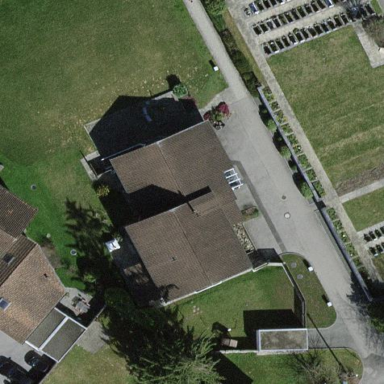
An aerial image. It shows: Building with gabled roof made of brown roof tiles. The roof is oriented along the structure.